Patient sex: M
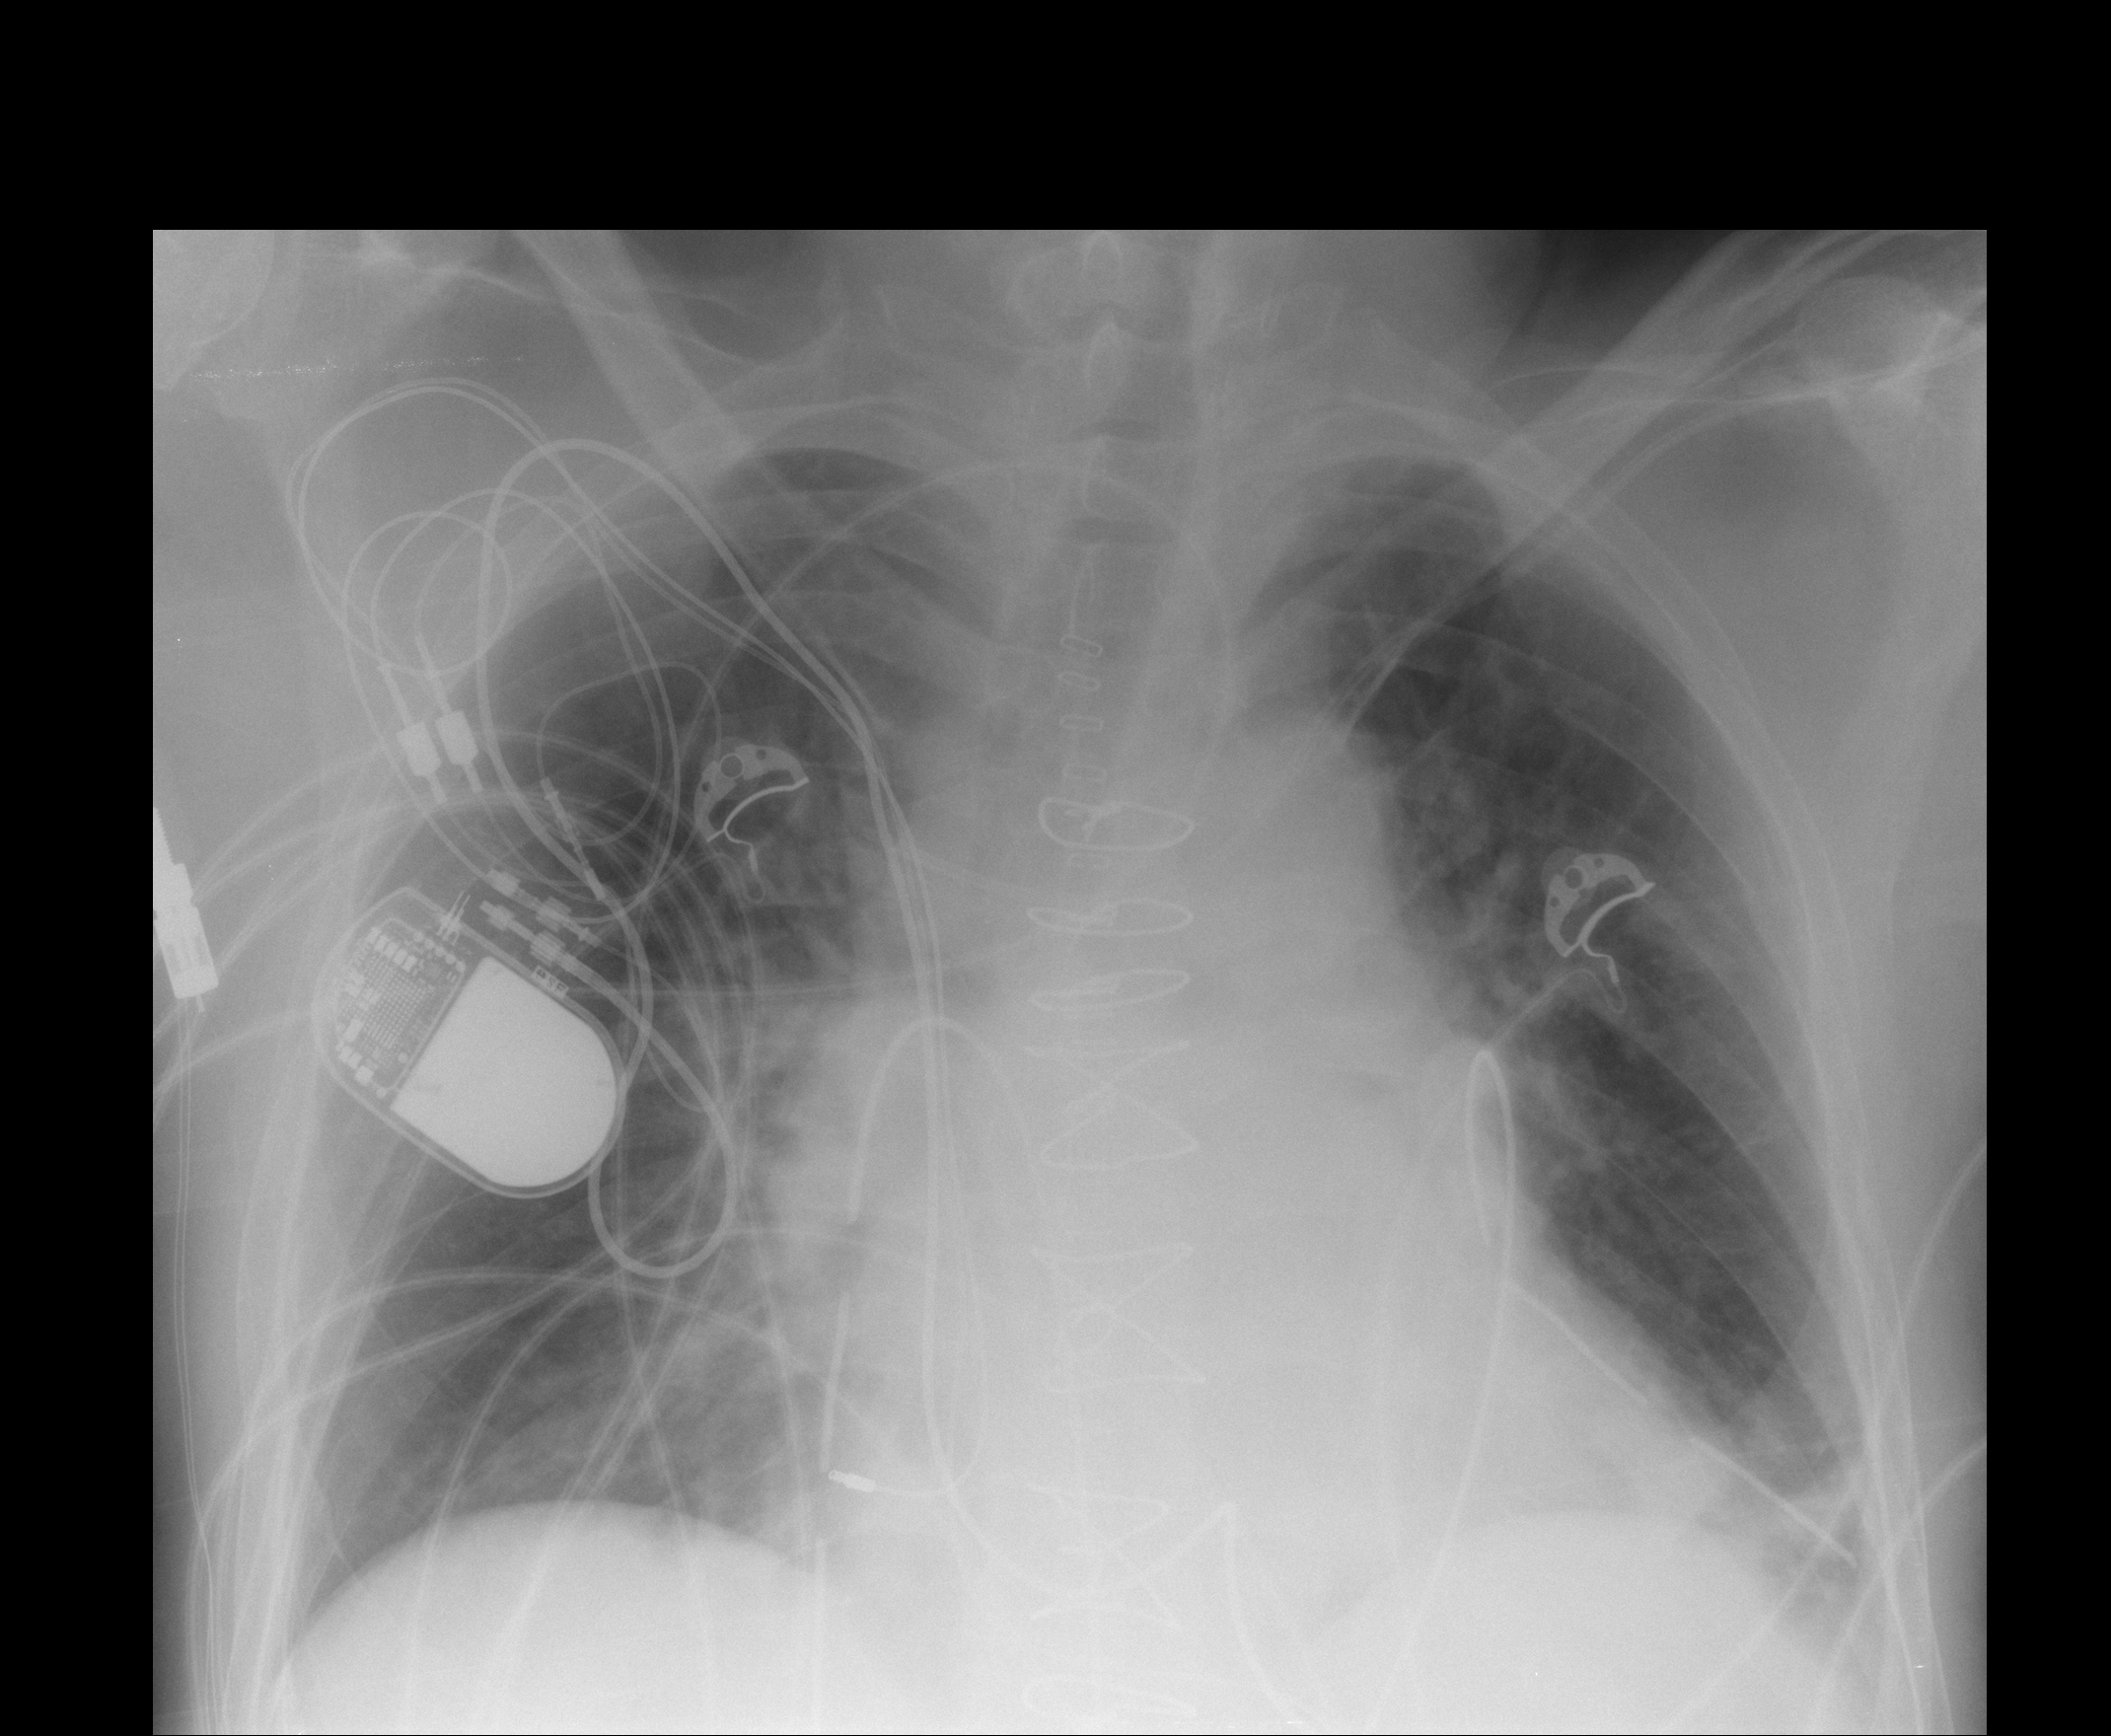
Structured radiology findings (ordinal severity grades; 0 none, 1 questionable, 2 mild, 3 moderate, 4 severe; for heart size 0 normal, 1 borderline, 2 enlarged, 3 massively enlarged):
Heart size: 2
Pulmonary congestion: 1
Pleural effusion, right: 0
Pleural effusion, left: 0
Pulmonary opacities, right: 1
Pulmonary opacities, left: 0
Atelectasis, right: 0
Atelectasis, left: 1